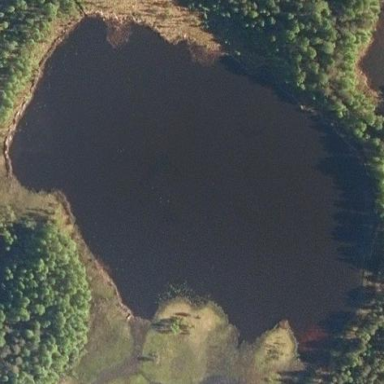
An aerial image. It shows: Serene lake.